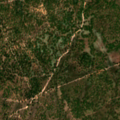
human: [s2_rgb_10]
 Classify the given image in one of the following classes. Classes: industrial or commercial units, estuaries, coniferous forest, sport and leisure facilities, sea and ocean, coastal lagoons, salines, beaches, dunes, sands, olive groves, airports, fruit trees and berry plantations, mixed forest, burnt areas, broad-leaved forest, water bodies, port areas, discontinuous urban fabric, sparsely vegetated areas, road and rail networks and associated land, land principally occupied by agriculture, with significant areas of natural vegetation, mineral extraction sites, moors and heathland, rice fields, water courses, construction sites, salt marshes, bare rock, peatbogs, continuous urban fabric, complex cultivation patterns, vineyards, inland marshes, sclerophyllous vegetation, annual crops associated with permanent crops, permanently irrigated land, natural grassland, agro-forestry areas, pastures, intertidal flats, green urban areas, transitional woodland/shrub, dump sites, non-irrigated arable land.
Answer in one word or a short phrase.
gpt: continuous urban fabric